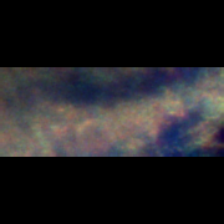
Taxon: Unknown_full_image
Group: Unknown